Field crop: maize
Growth stage: 2
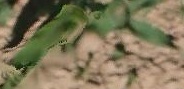
Species: maize